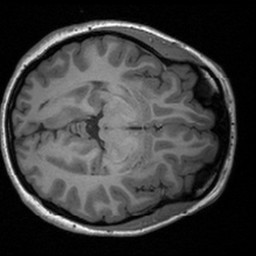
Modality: T1w
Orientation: axial
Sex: female
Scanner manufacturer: siemens
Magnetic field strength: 3 T
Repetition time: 1.9 s
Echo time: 0.00226 s